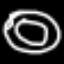
Label: donut